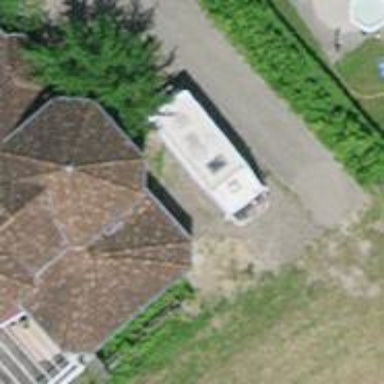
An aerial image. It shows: Garage building.